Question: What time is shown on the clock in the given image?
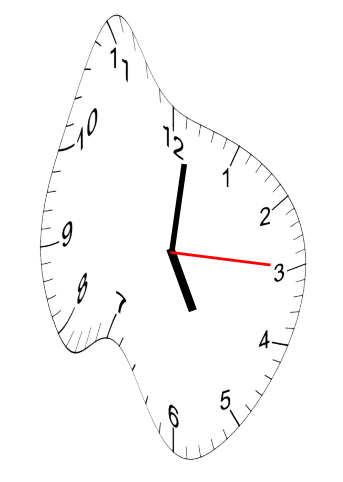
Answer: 05:01:15